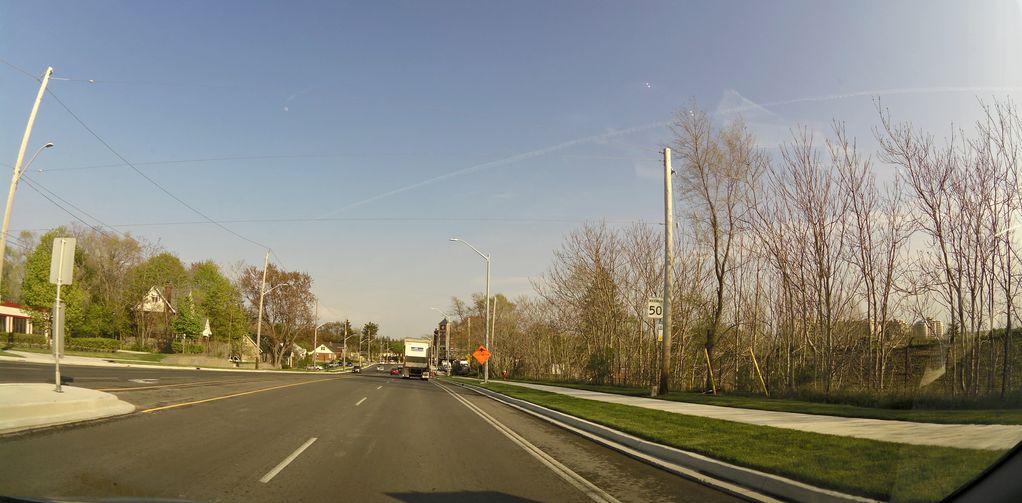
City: hamilton